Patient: sex M, age 76
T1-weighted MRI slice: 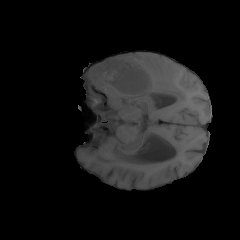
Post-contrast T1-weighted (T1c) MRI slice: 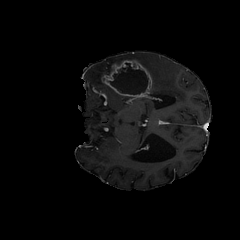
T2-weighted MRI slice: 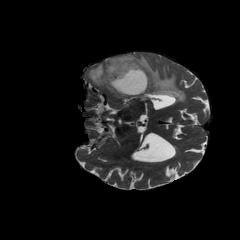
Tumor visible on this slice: yes
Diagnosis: Glioblastoma, IDH-wildtype
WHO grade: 4